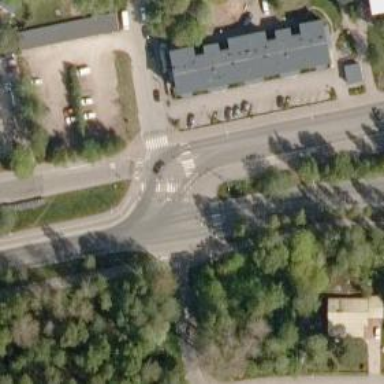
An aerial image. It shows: Asphalt cycleway crossing with island in the middle.